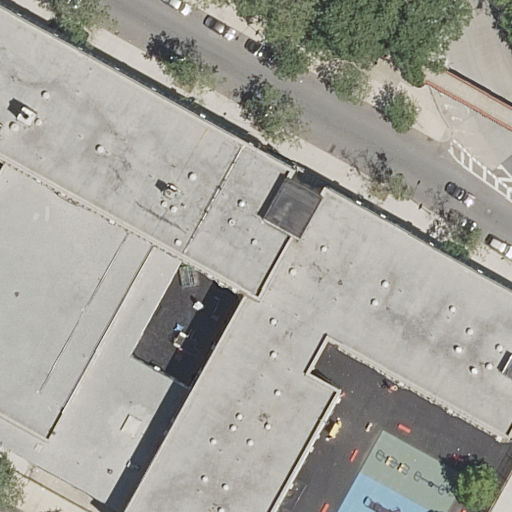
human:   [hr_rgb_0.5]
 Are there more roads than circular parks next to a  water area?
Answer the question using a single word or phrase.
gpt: yes

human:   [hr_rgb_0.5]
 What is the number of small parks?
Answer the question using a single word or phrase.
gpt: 1

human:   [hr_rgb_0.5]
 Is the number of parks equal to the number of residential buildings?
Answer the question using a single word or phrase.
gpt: yes

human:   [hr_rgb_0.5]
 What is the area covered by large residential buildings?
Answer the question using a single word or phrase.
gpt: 0m2

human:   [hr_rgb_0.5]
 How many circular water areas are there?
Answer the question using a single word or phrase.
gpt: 0

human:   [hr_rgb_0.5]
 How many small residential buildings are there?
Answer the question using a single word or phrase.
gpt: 0

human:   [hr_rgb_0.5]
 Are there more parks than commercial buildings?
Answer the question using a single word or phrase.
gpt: yes

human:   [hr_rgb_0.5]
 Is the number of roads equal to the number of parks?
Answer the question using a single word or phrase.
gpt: no

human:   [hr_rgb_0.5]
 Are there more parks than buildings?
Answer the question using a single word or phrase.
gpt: no

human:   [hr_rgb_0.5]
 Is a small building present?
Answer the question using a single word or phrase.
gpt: no

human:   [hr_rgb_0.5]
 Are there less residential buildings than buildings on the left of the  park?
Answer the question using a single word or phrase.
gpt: no

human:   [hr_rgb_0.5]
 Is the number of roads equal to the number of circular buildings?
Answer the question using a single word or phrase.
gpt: no

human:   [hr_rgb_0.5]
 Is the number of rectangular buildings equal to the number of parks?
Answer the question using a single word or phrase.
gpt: yes

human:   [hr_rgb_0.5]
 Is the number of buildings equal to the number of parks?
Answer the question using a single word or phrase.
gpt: yes

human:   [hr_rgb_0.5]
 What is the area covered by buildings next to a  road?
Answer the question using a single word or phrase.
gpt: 101m2

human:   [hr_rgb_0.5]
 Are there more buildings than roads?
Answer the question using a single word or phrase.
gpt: no

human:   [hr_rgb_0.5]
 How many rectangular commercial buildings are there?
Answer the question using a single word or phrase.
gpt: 0

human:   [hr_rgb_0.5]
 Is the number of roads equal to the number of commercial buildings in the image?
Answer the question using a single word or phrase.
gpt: no

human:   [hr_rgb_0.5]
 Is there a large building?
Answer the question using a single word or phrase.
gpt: no

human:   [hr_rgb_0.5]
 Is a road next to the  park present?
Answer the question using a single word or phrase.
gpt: yes

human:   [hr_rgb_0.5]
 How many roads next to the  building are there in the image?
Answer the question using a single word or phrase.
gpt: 5

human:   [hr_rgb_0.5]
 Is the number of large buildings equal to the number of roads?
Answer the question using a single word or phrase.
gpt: no

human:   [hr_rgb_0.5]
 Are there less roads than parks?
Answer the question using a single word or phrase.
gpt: no

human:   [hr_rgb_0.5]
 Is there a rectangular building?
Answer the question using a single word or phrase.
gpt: yes

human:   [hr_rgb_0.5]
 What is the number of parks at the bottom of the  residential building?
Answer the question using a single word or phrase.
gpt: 0

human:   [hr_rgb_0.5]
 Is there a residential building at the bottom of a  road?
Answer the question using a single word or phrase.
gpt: no

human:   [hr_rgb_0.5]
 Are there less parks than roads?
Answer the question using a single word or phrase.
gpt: yes

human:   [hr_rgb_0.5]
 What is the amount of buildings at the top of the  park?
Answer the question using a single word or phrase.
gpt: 0

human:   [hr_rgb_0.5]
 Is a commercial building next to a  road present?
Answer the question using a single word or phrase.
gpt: no

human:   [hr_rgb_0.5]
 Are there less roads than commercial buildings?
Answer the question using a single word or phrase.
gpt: no

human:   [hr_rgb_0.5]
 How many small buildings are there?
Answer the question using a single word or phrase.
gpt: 0

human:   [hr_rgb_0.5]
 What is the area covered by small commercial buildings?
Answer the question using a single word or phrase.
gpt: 0m2

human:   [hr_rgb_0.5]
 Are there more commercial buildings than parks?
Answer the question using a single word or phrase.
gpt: no

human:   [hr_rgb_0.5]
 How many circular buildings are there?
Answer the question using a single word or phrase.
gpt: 0

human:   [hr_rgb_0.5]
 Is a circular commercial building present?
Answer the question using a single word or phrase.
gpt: no

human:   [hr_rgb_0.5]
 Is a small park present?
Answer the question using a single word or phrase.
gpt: yes